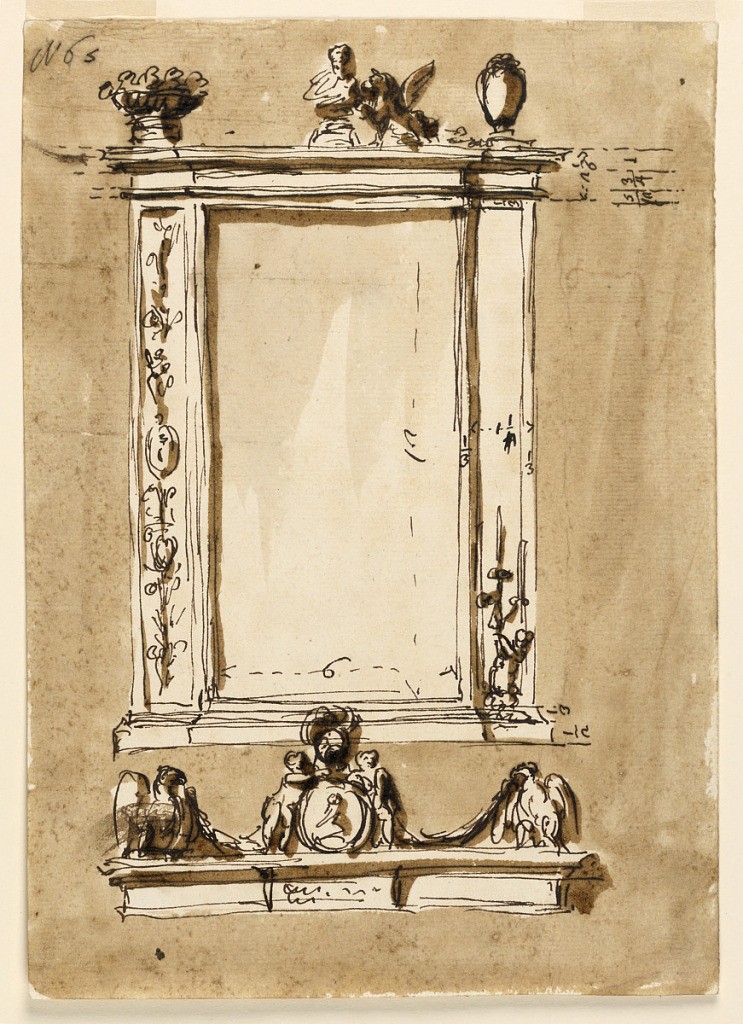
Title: Looking glass
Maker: Giuseppe Barberi, Italian, 1746–1809
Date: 1746–1809
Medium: Pen and brown ink, brush and brown wash on off-white laid paper, lined
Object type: Drawing
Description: Looking glass.